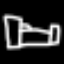
Label: bed